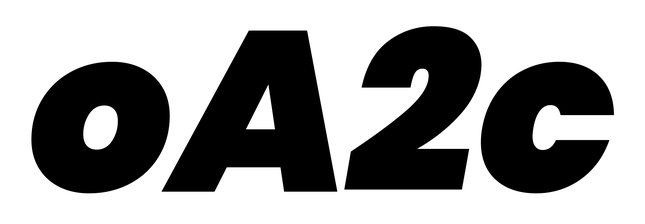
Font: Poppins-BlackItalic